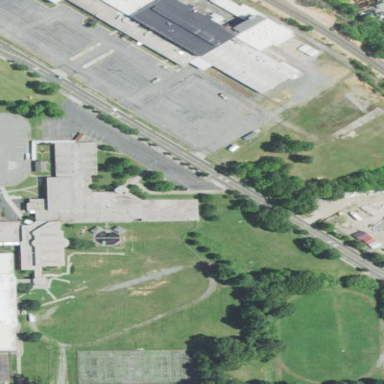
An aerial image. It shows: School.